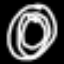
Label: donut